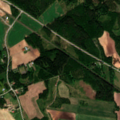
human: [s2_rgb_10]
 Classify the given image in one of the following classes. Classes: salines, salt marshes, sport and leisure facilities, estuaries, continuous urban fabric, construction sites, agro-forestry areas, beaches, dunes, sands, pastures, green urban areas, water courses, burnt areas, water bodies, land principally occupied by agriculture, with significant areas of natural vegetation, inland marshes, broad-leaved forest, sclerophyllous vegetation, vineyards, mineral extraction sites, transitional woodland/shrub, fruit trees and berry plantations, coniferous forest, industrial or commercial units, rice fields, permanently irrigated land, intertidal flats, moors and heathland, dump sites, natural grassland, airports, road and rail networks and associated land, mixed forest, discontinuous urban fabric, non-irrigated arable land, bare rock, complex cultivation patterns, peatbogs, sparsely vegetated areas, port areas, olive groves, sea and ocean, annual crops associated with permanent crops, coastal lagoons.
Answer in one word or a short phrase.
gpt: non-irrigated arable land, land principally occupied by agriculture, with significant areas of natural vegetation, mixed forest